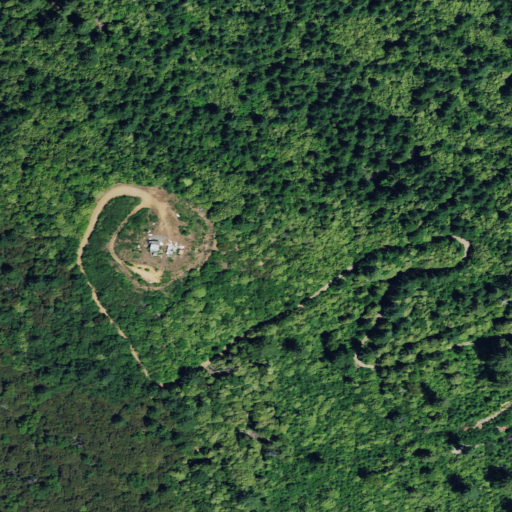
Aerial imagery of mountain in California named Big Hill containing evergreen forest, open development, and grassland